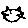
Label: cat